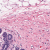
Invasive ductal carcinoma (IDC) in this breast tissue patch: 0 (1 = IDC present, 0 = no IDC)